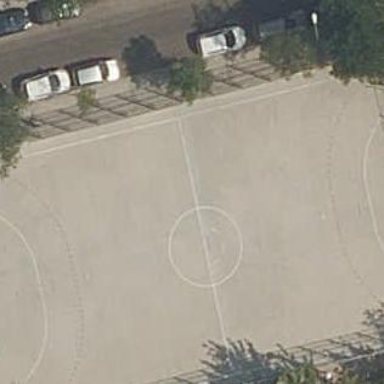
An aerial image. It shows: Basketball court on leisure land pitch.